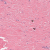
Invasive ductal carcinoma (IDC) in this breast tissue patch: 0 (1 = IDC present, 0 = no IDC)